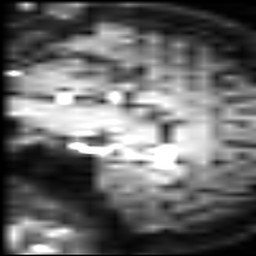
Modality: inplaneT2
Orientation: sagittal